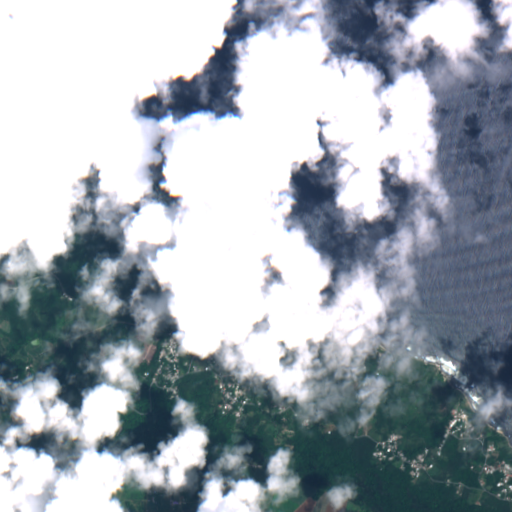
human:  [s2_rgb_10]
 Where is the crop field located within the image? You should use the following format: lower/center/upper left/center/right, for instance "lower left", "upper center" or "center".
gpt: The crop field is located in the lower left of the image.
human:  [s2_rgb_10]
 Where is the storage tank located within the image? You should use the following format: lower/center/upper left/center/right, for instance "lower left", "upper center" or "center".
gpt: The storage tank is located in the lower left of the image.
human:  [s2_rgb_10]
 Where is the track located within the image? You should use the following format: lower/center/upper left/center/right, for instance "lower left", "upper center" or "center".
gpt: There is no track in the image.